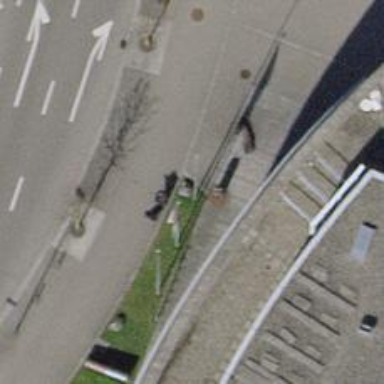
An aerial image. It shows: Flagpole with advertising flag.